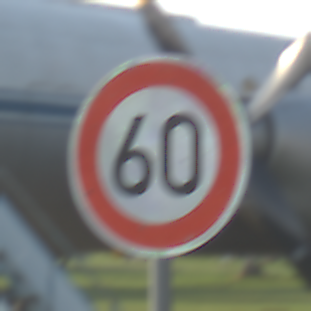
Verkehrszeichen: Geschwindigkeit60
Umgebung: Outdoor, Special
Tageszeit: SunriseSunset
Wetter: Clear
Licht: Natural
Jahreszeit: NotSpecified
Kontrast: MediumContrast